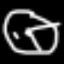
Label: clock